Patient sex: M
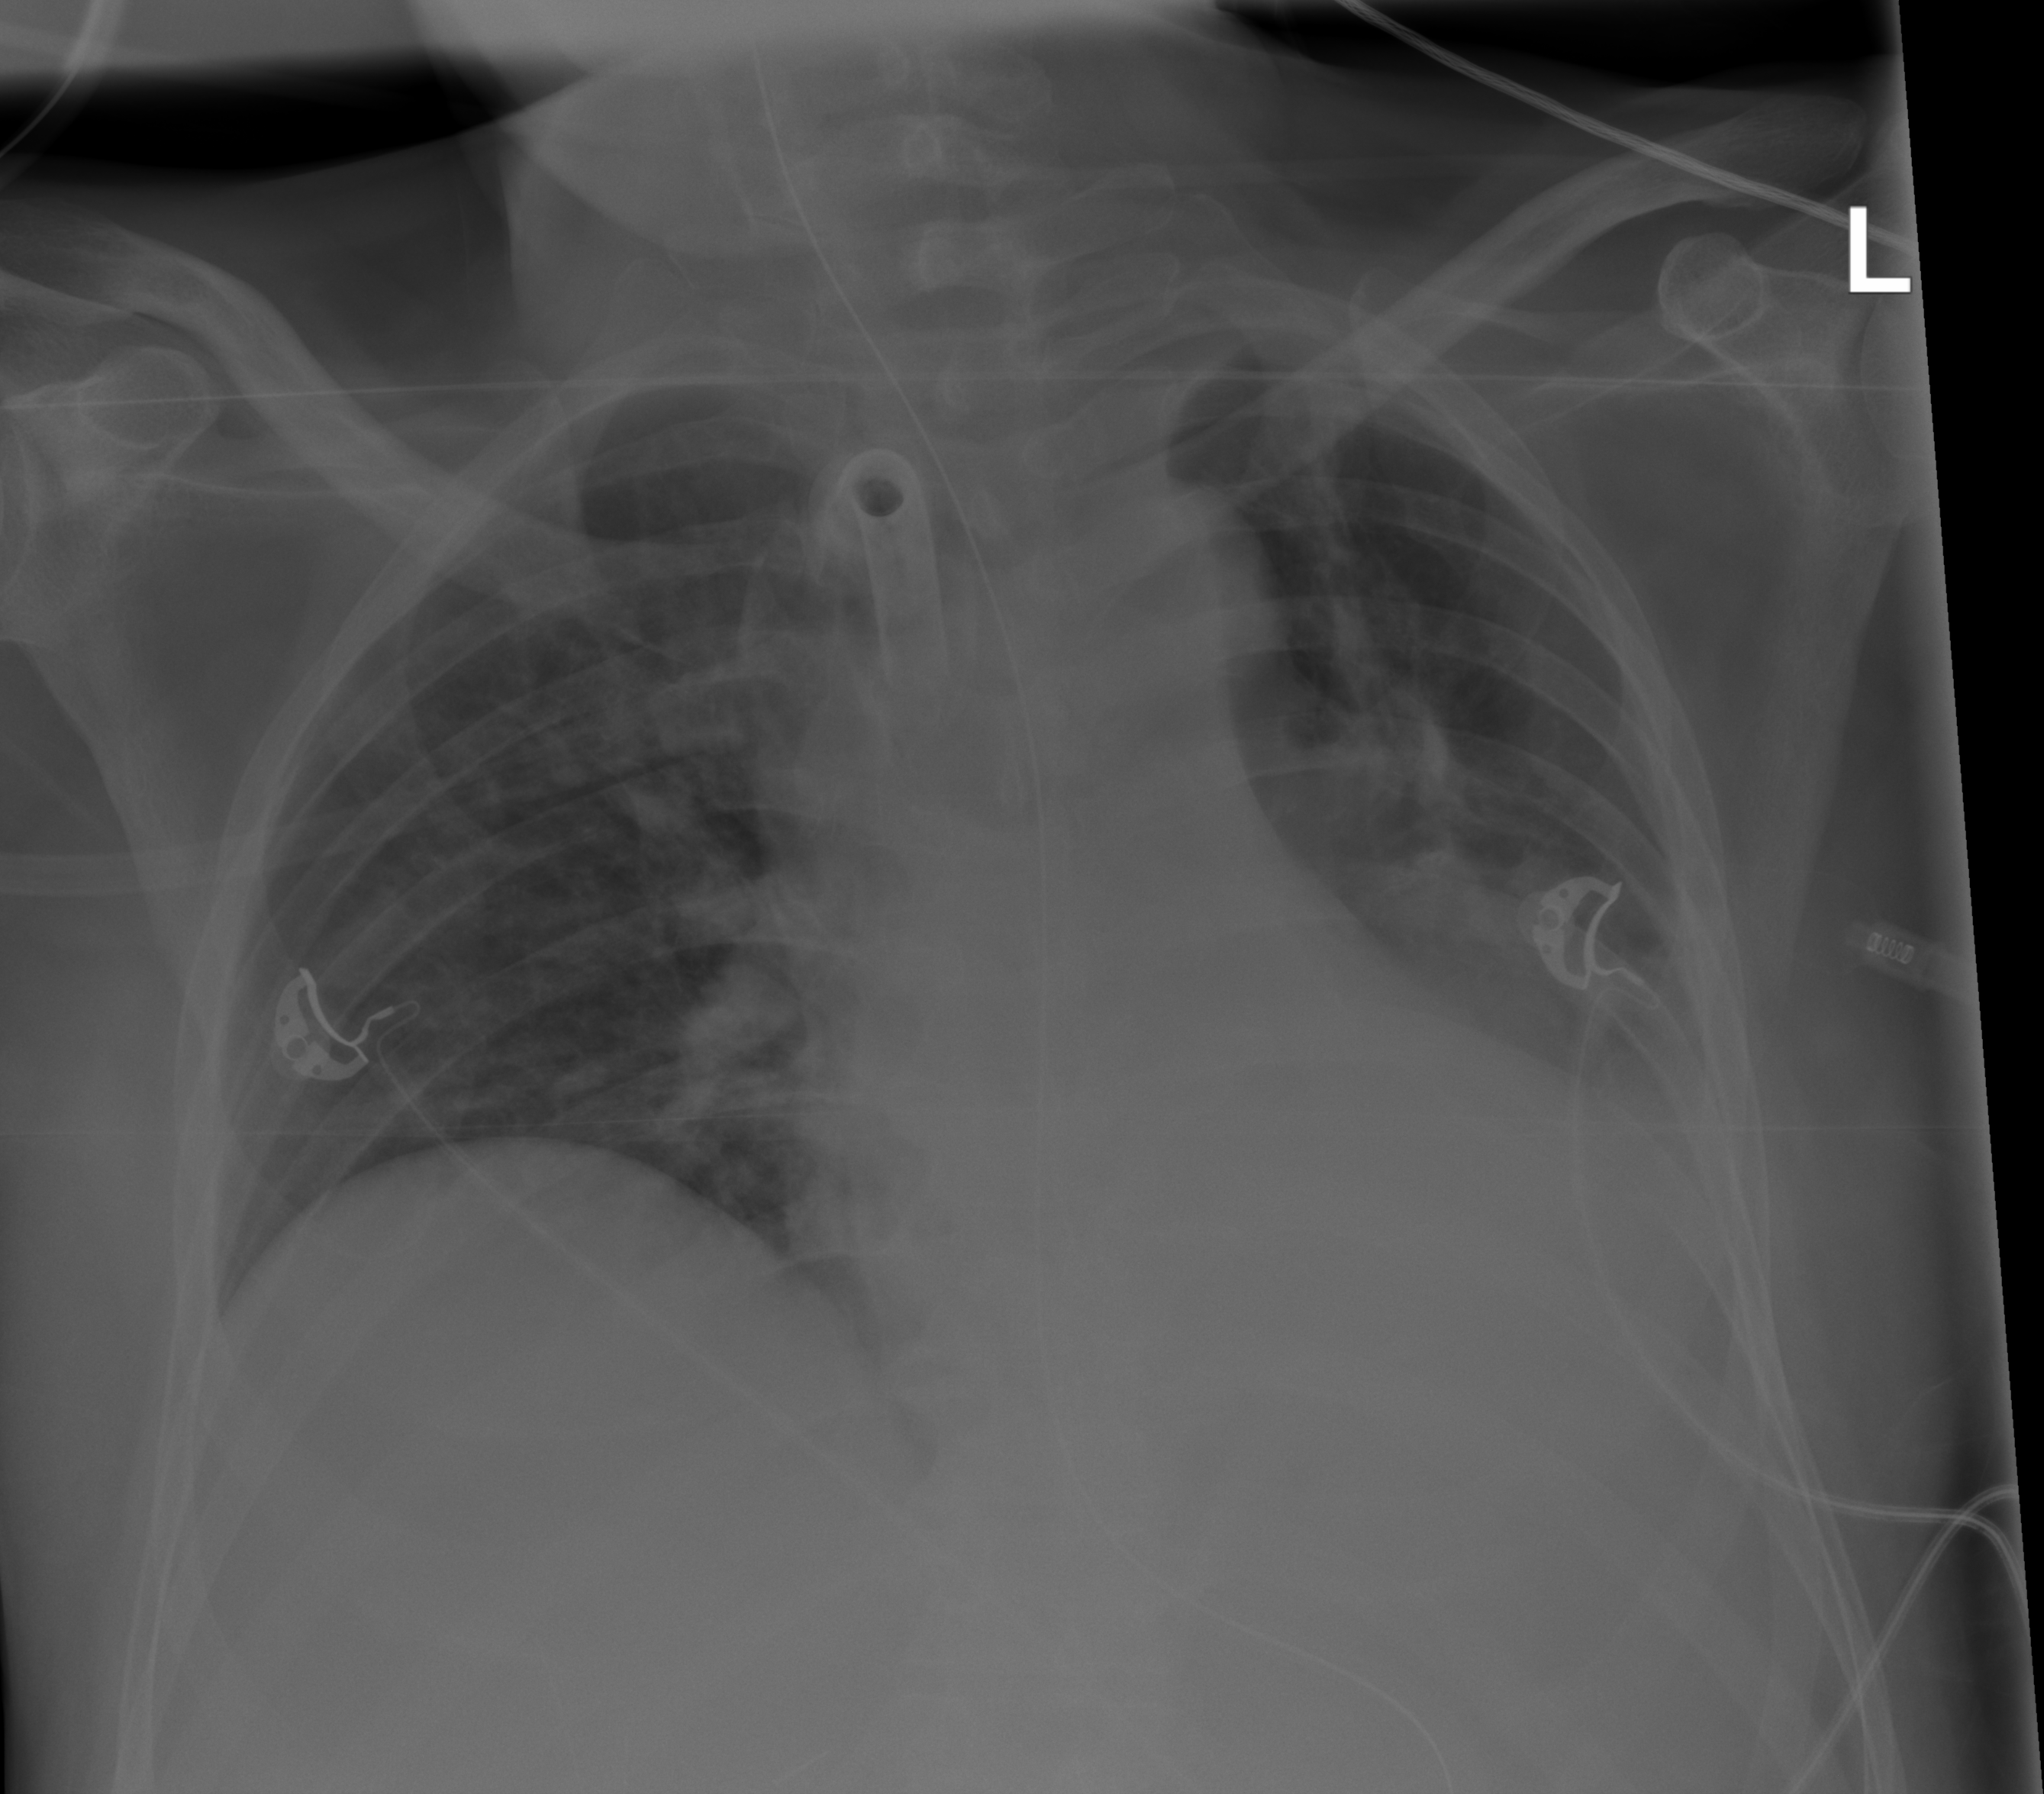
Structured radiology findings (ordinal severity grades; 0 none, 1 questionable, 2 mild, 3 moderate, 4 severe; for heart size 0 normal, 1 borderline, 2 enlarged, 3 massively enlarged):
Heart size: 2
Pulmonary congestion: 0
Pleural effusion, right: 0
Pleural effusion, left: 2
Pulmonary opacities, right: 0
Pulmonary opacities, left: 2
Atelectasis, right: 0
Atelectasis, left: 2